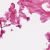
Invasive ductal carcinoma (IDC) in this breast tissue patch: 0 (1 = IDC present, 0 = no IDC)